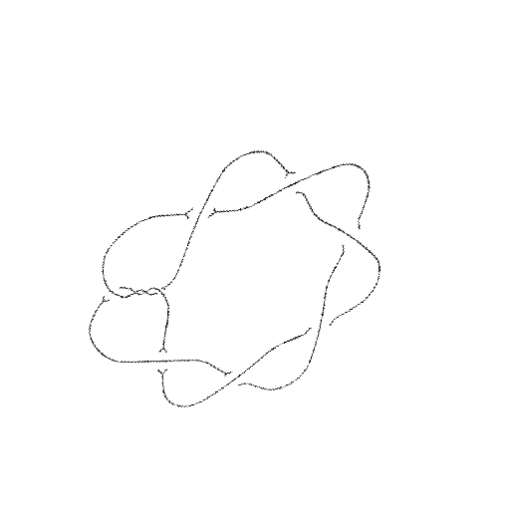
Crossing number: 10